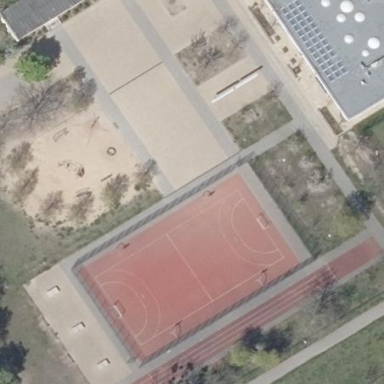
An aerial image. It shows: Athletics pitch used for leisure sports activities.